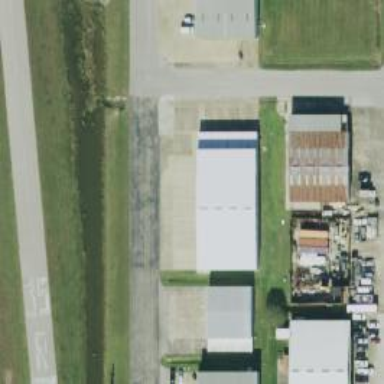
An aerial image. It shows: Service road along the airport taxiway.